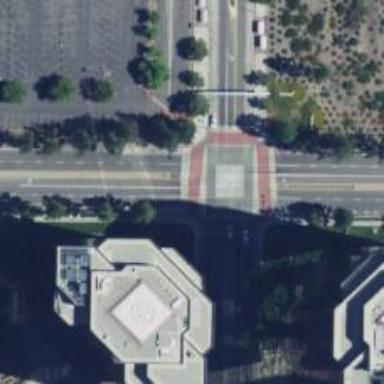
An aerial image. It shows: Primary highway with separate sidewalk.